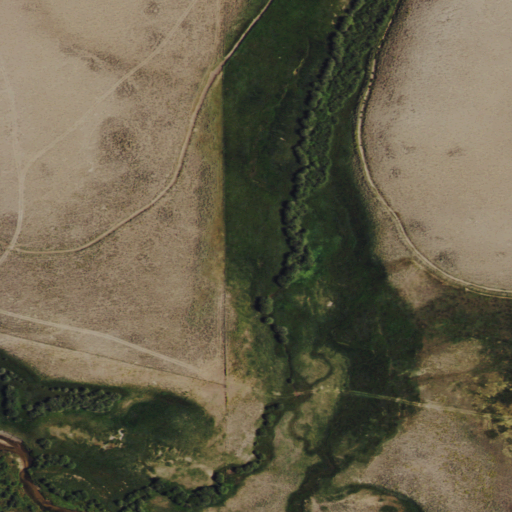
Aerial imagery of valley in Wyoming named Long Gulch containing shrub, herbaceous wetlands, and woody wetlands